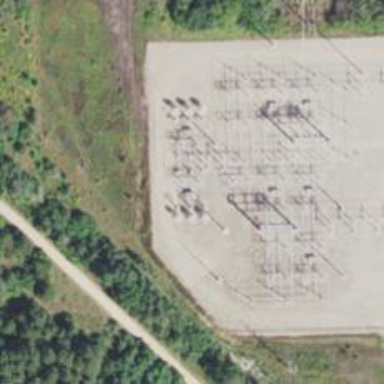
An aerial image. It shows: Switch used for power control.